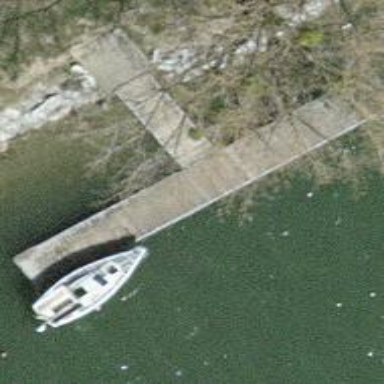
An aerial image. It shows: Man-made pier.